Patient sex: M
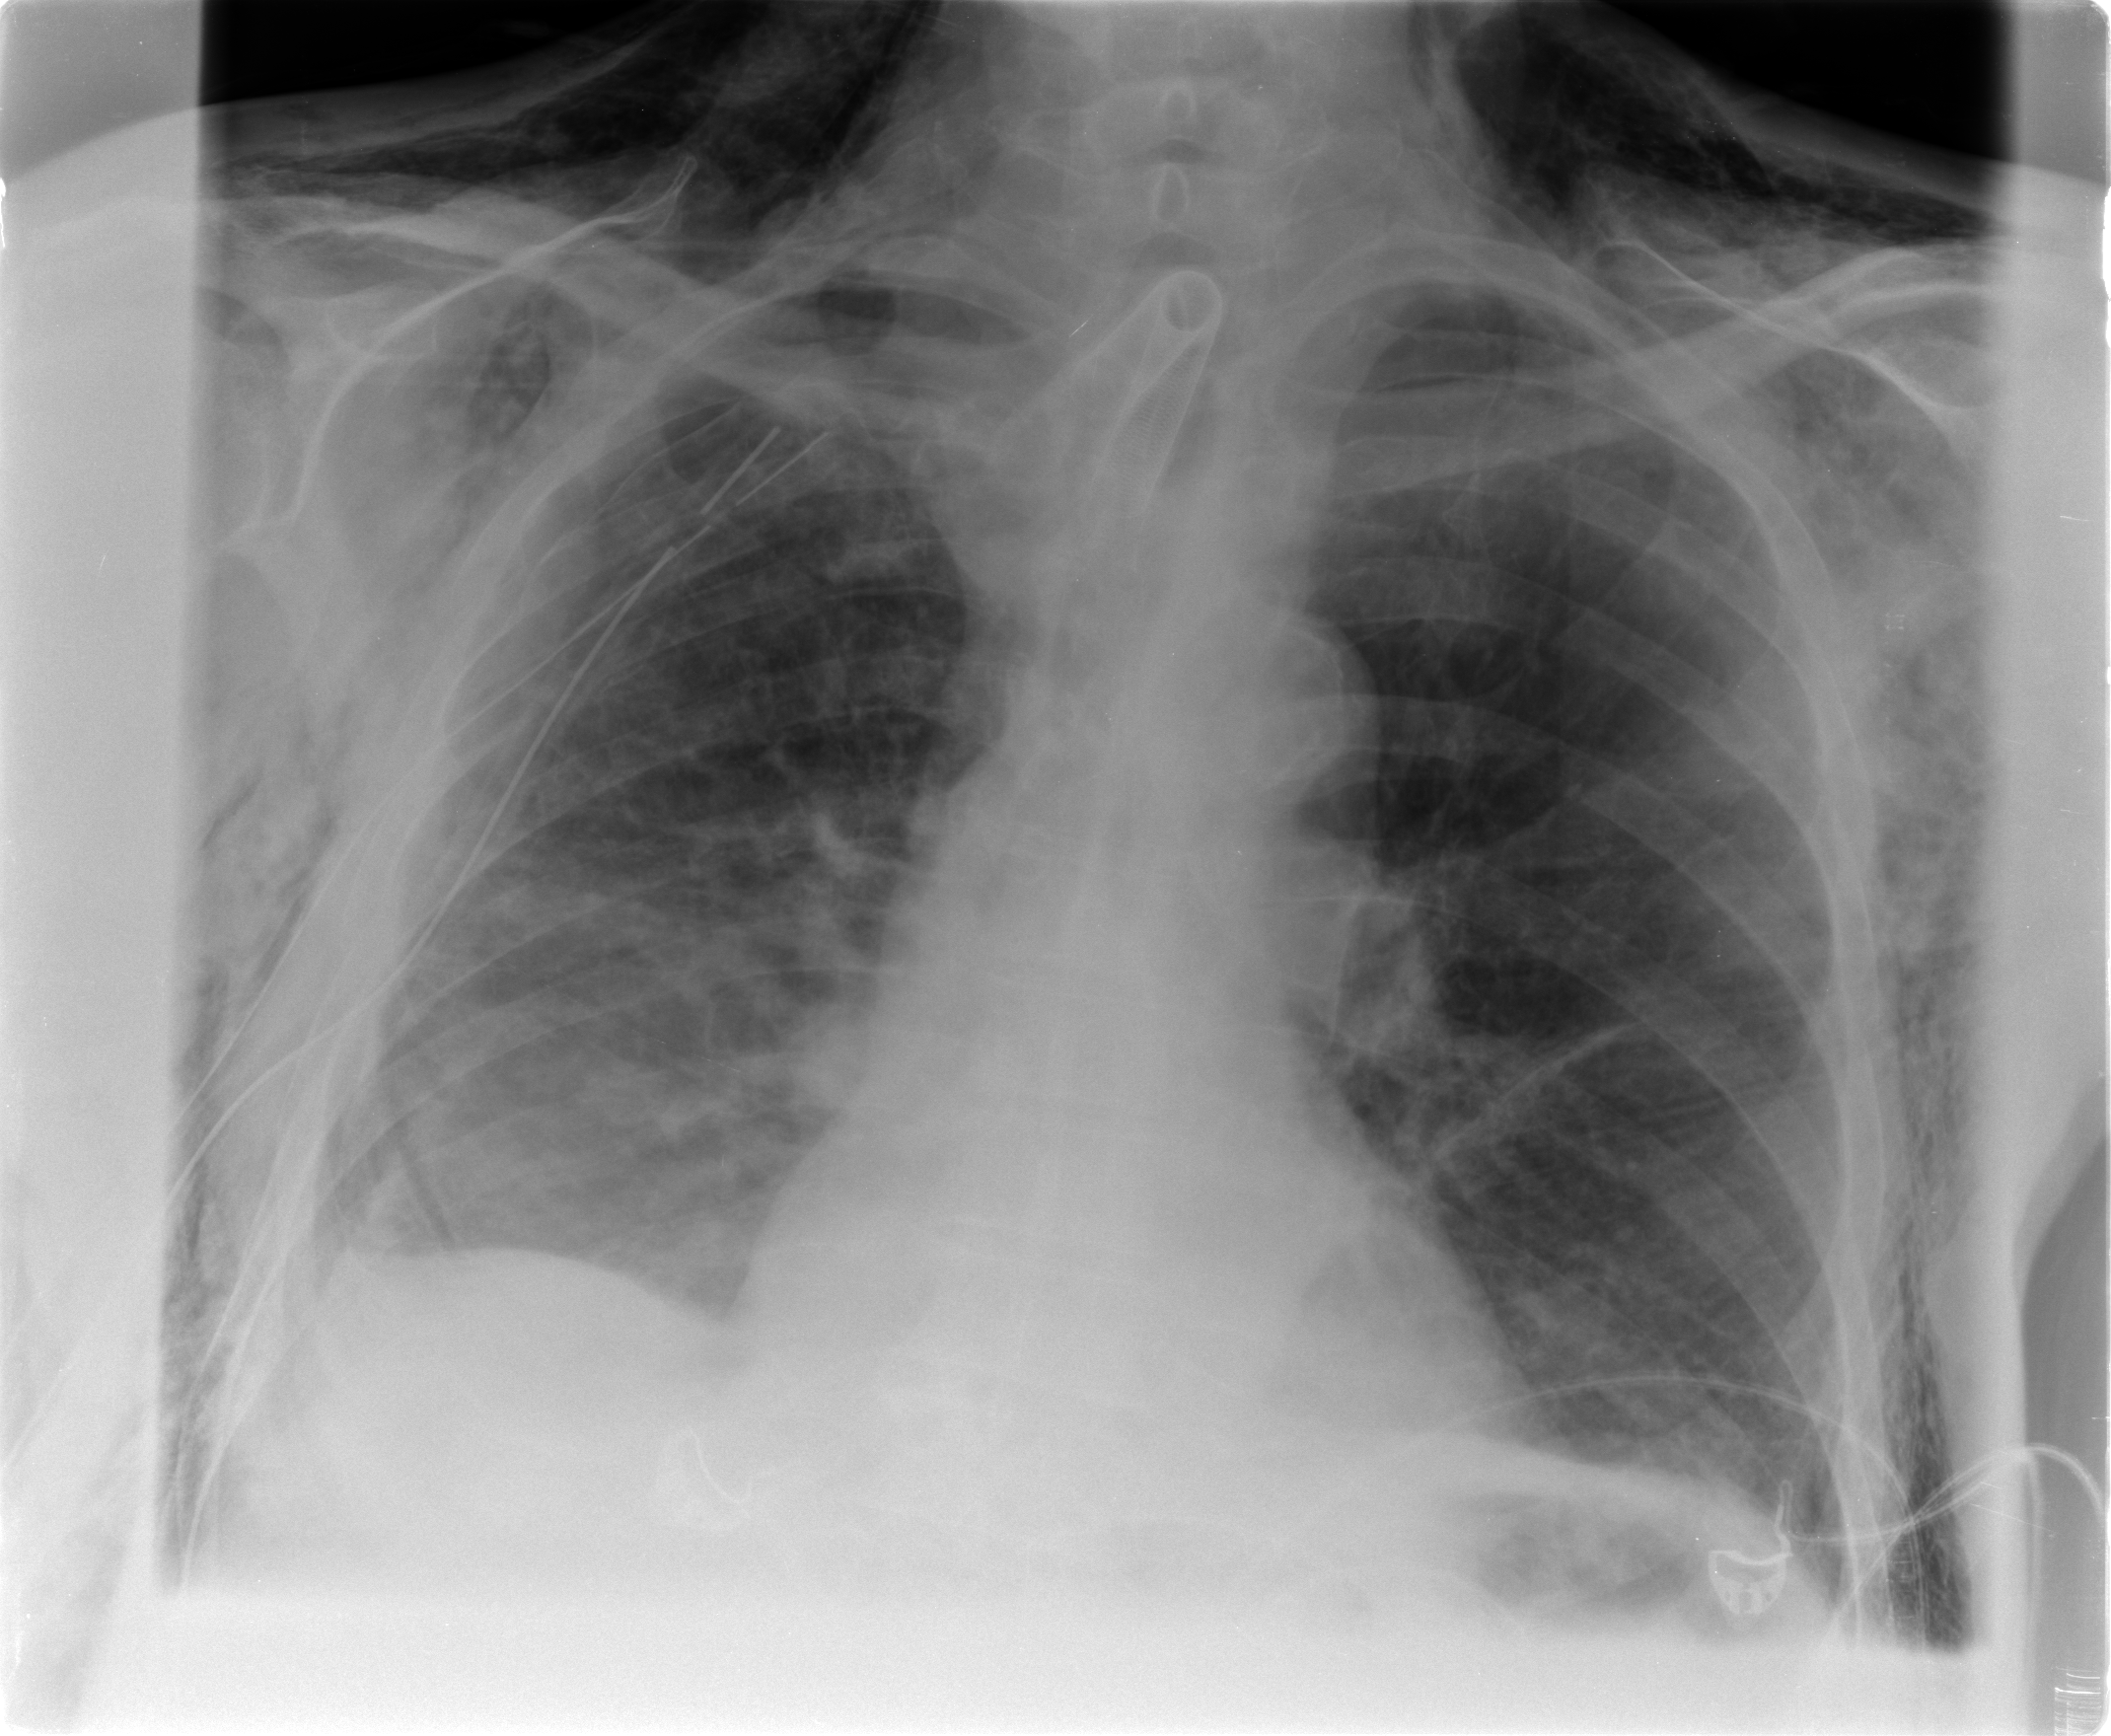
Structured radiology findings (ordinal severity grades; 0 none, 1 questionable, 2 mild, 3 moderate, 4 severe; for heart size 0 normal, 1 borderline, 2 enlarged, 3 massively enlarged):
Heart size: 0
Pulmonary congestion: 2
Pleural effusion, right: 0
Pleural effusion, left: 0
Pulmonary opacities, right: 0
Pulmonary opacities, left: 0
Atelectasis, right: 2
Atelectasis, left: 2